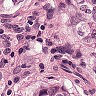
Metastatic tissue present: yes